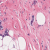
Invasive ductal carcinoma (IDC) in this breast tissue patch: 1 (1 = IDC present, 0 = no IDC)